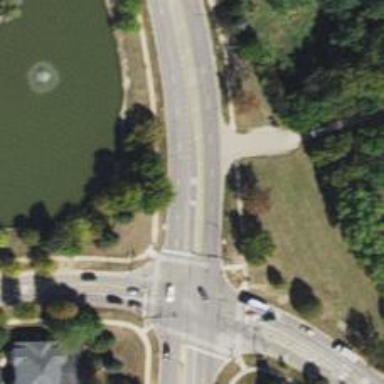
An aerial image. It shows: Tertiary road with asphalt surface and separate sidewalk.